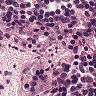
Metastatic tissue present: no